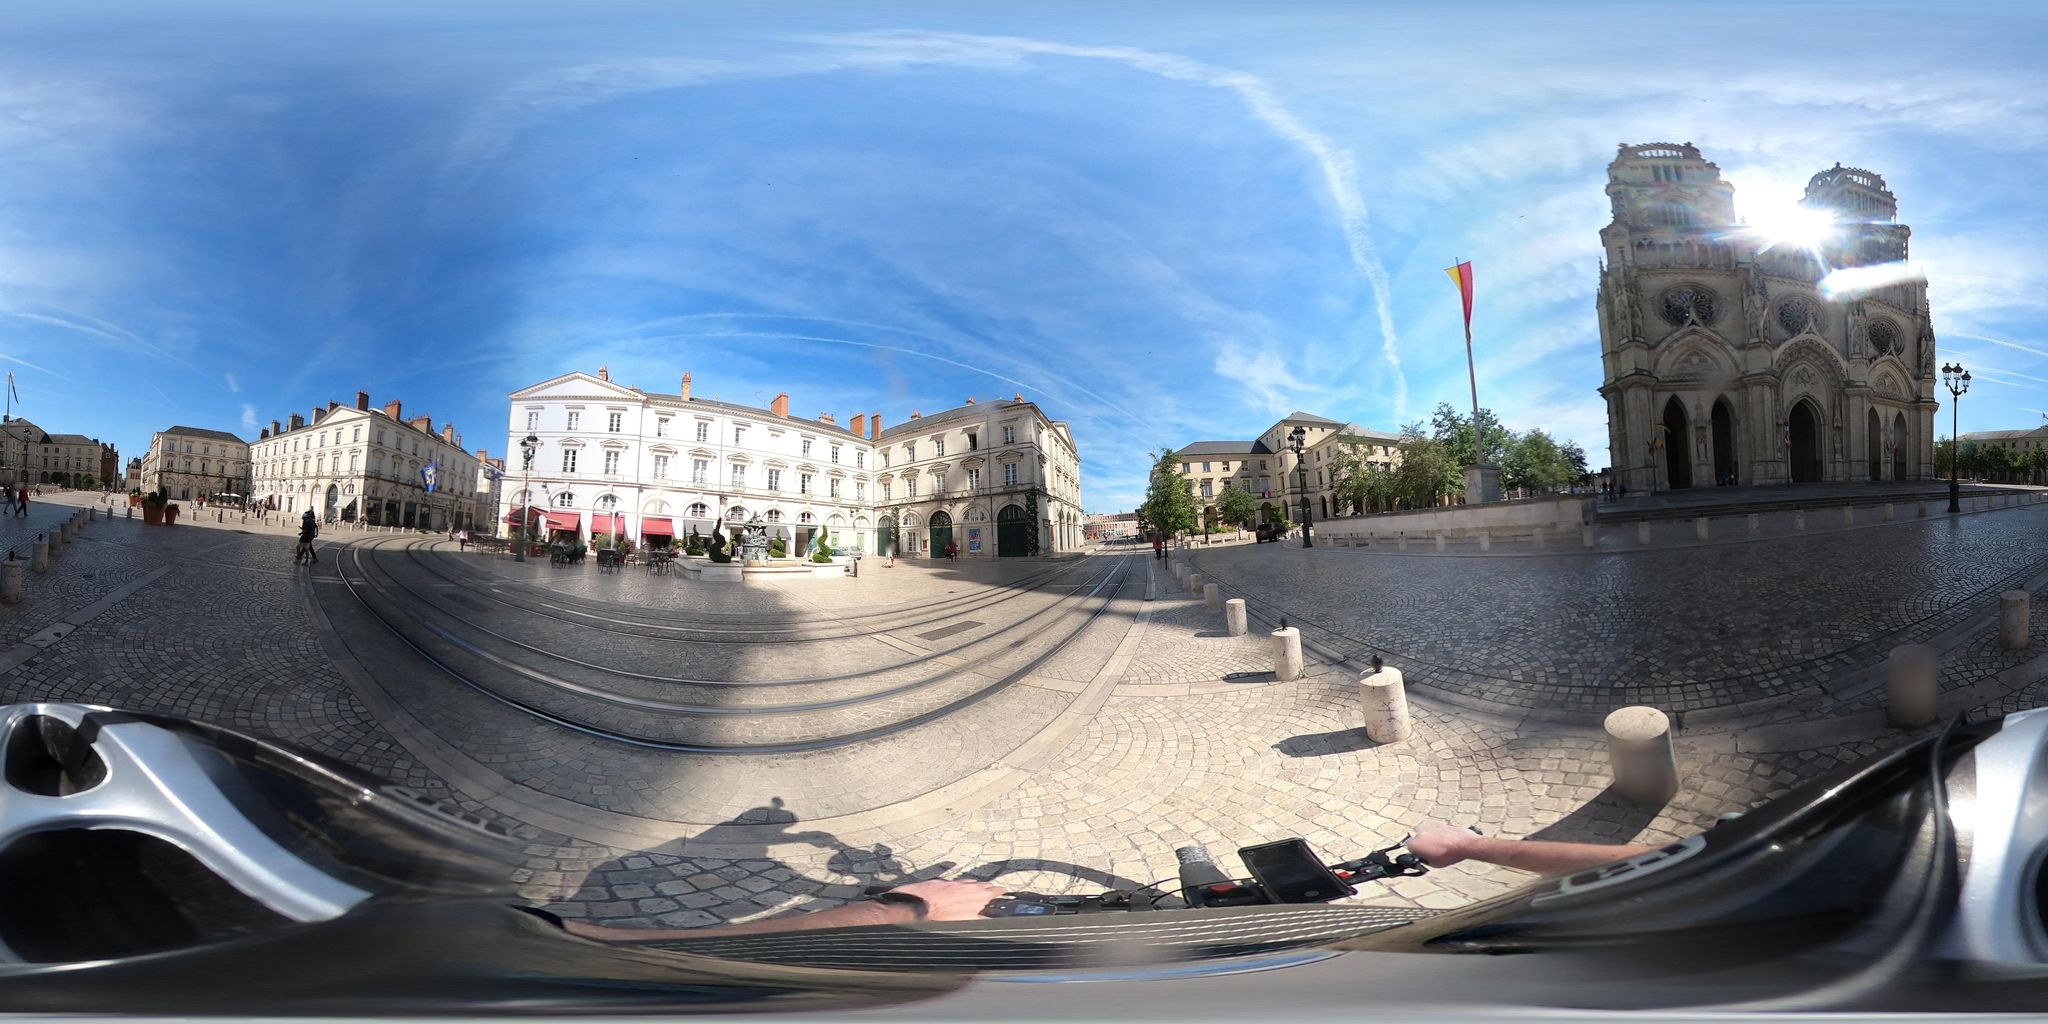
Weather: clear
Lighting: day
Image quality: slightly poor
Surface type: walking surface
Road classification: living_street
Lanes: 2
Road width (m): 6
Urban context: urban centre
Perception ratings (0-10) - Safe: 5.09, Lively: 3.12, Beautiful: 6.74, Boring: 5.99, Depressing: 5.55, Wealthy: 2.8